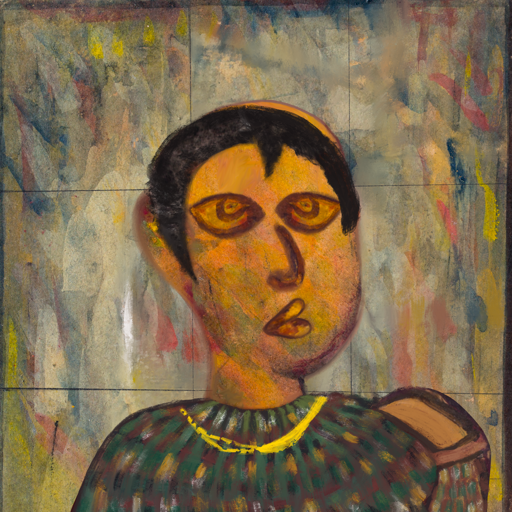
Background: GypsyMother, Head And Neck Side: Gypsy_Mother, Face Side: Comrade, Bust: After_Raid, Hair Side: Roy_Bahadur, Head Accessory: Blank, Second Necklace: Blank, Necklace: Irani_1, Baby: Blank